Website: macys
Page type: payment
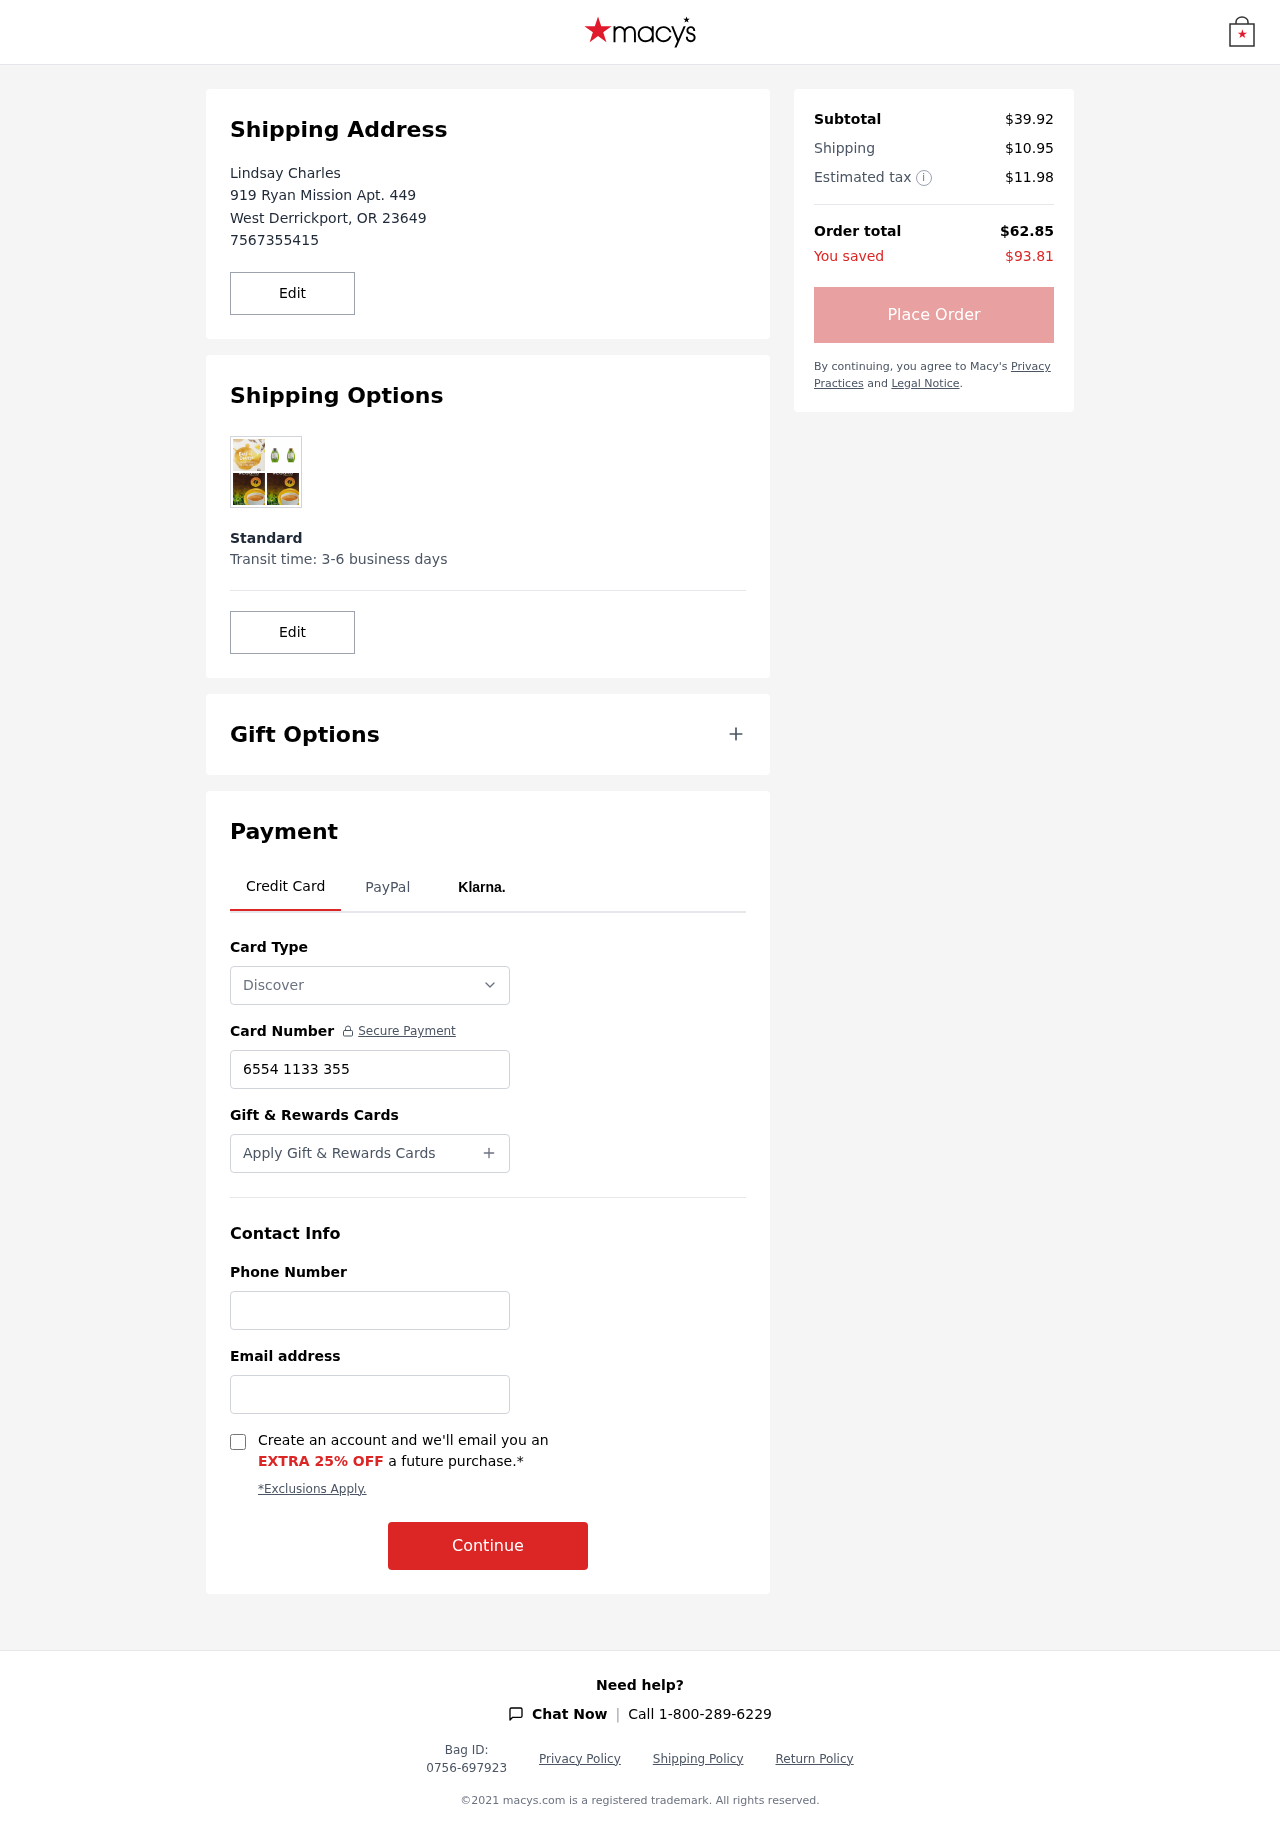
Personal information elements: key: PII_CARD_NUMBER
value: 6554 1133 3550 2348
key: PII_CARD_TYPE
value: Discover
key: PII_CITY
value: West Derrickport
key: PII_EMAIL
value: lindsaycharles@yahoo.com
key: PII_FULLNAME
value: Lindsay Charles
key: PII_PHONE
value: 7567355415
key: PII_POSTCODE
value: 23649
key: PII_STATE_ABBR
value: OR
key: PII_STREET
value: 919 Ryan Mission Apt. 449
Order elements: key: ORDER_SUBTOTAL
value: $39.92
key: ORDER_SHIPPING_COST
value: $10.95
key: ORDER_TAX
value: $11.98
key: ORDER_TOTAL
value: $62.85
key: ORDER_SAVINGS
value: $93.81